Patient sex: M
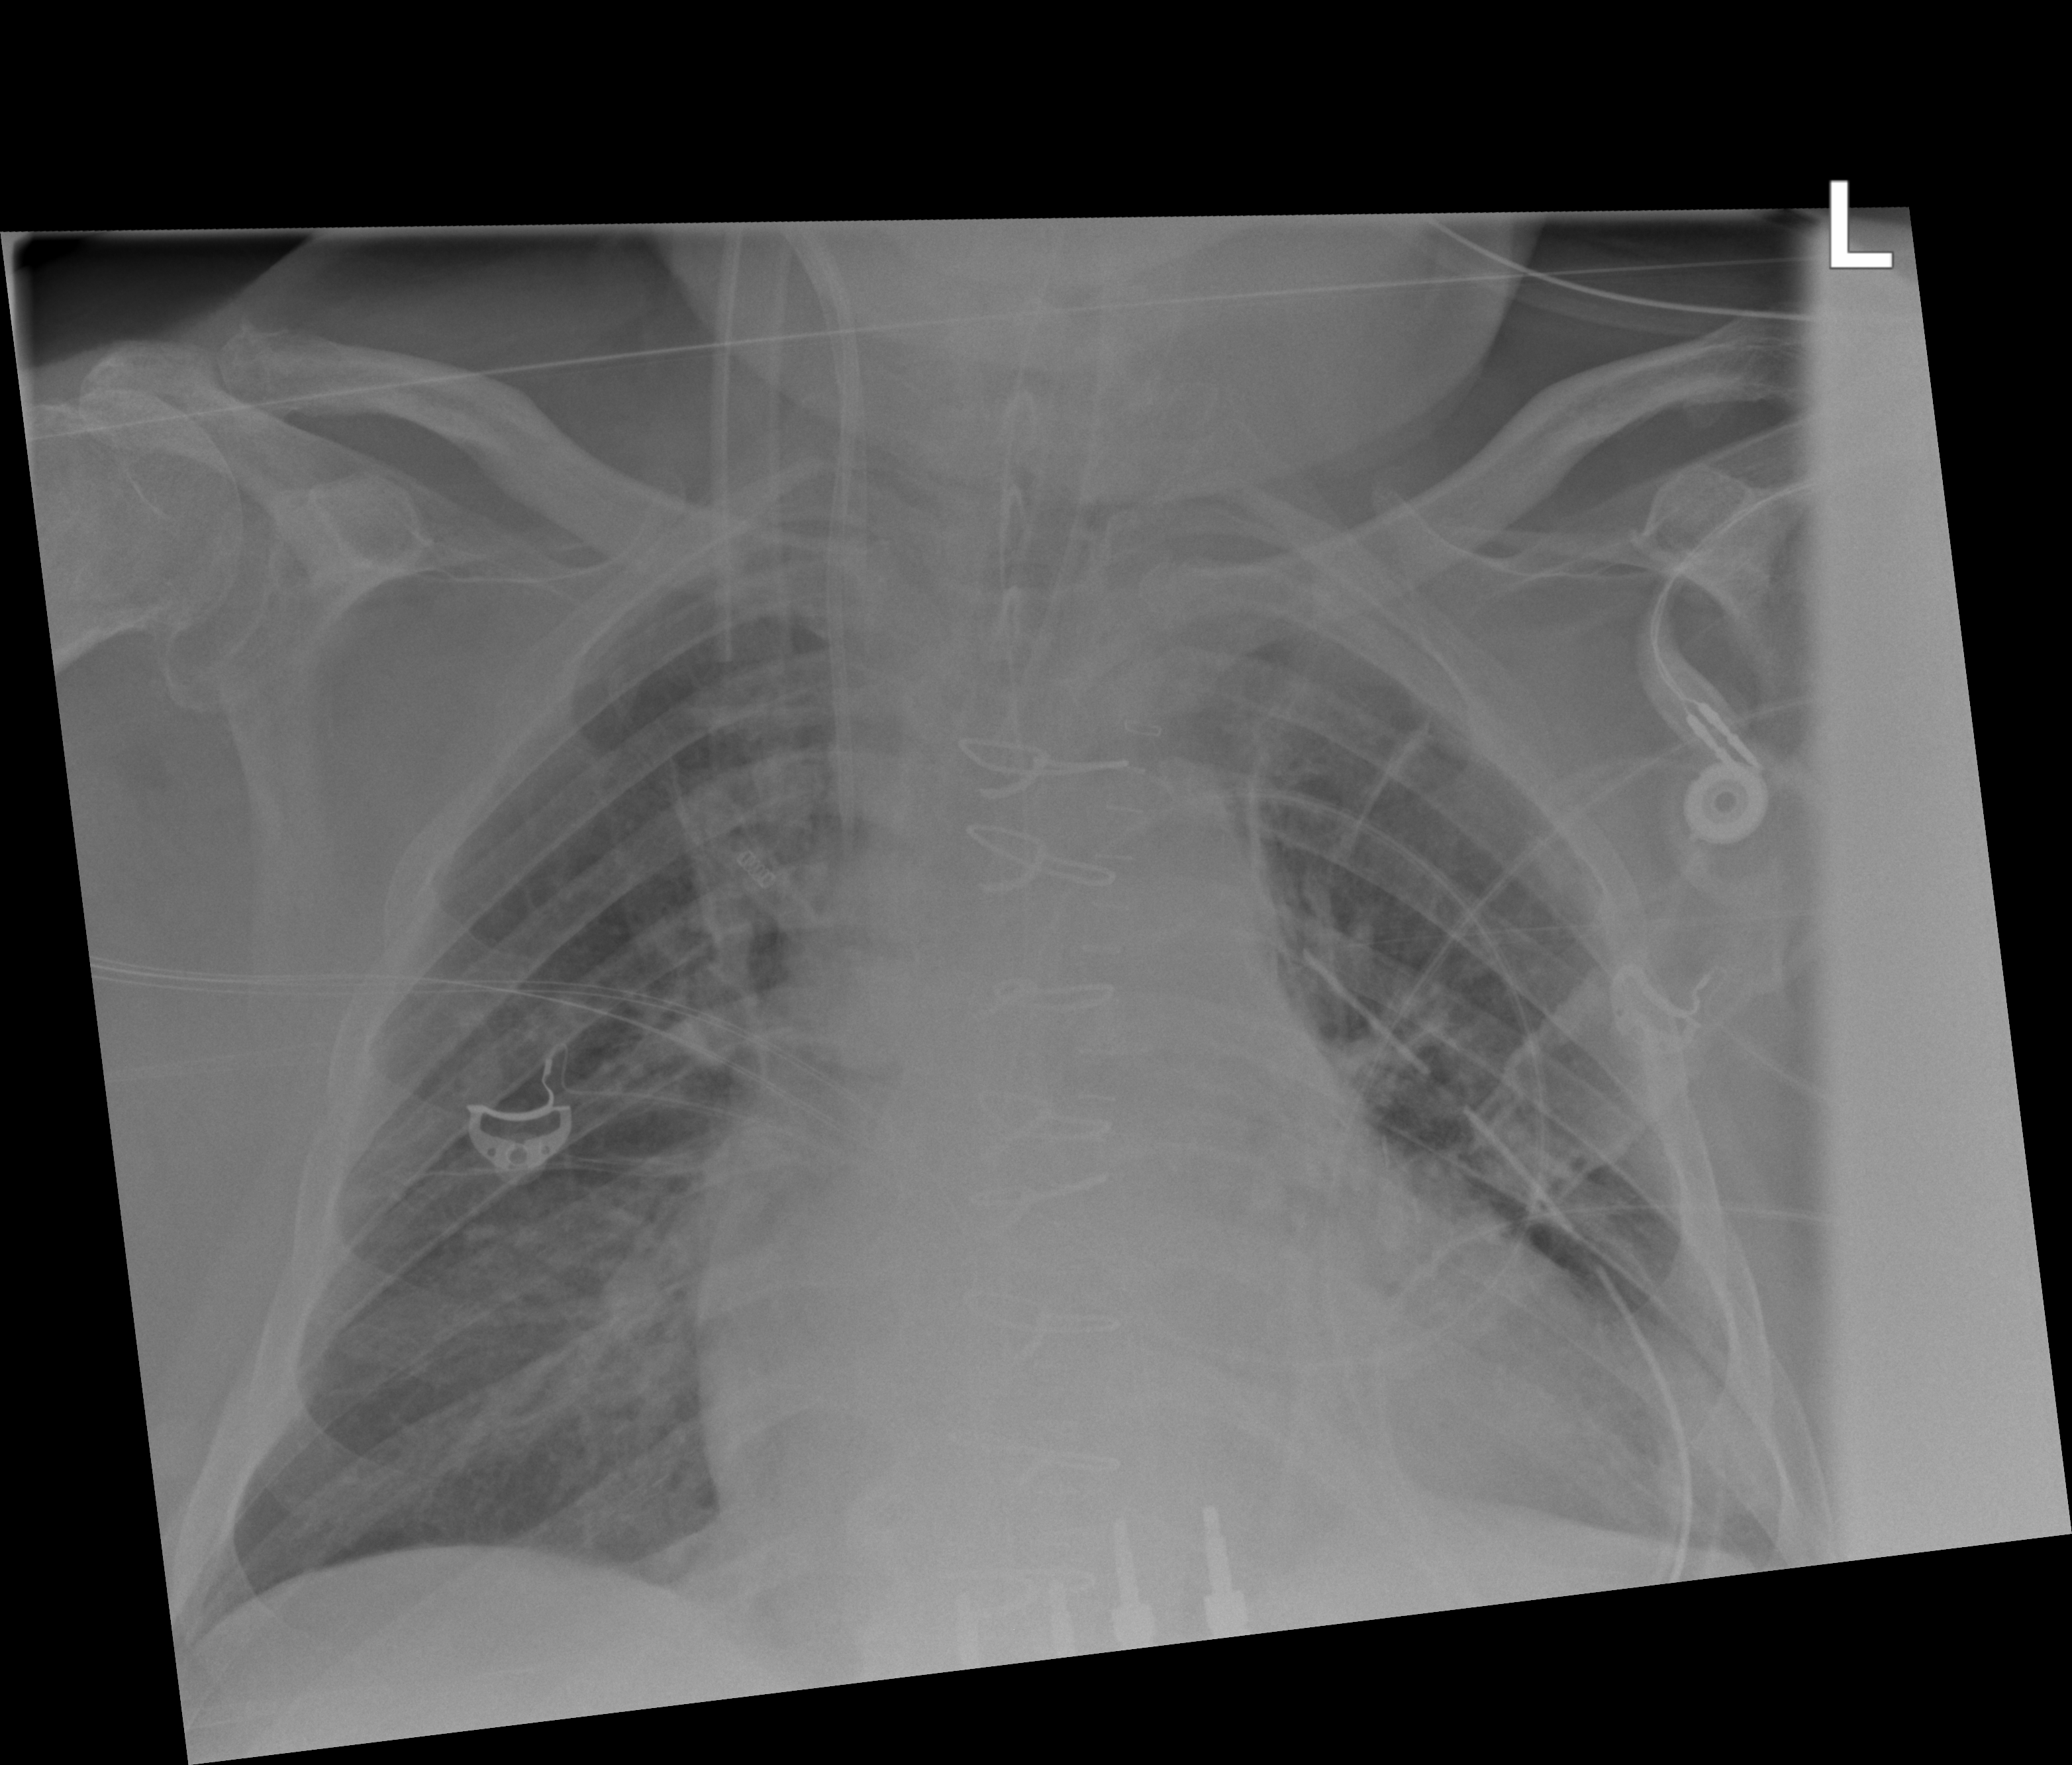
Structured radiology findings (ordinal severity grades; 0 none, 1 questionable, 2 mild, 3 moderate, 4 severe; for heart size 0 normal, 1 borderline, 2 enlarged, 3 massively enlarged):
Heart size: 2
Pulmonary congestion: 2
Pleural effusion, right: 0
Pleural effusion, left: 2
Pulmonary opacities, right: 2
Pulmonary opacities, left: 2
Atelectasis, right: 2
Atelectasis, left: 2